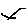
Label: line